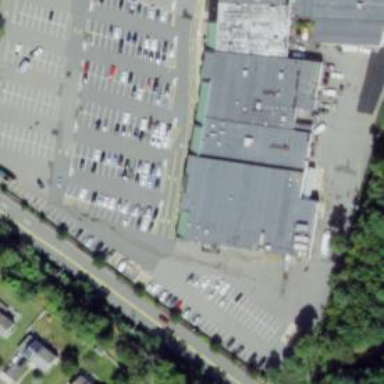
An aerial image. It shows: Supermarket.